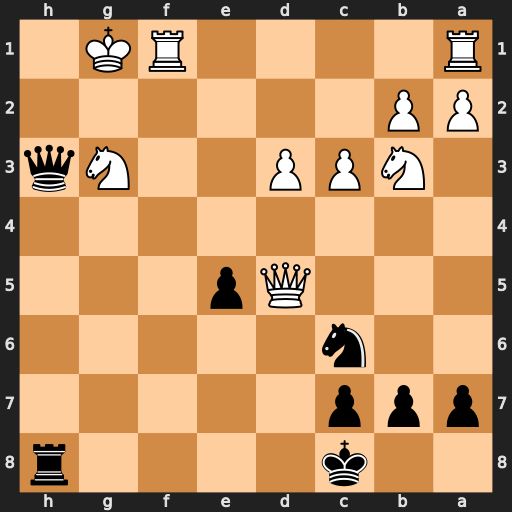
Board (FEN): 2k4r/ppp5/2n5/3Qp3/8/1NPP2Nq/PP6/R4RK1
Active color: b
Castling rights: -
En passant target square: -
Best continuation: Qh2#